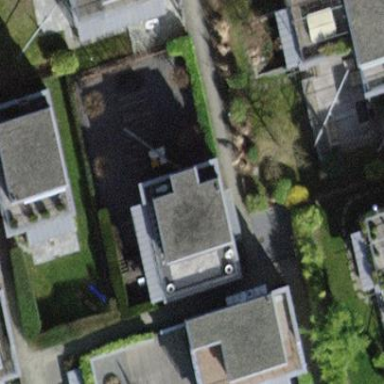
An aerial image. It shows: The building has flat roof that is oriented across.